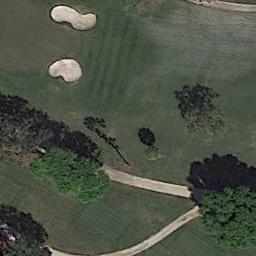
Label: golf_course